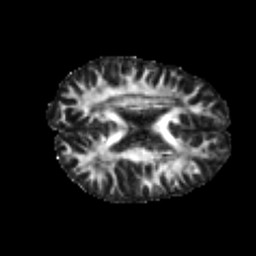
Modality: FA
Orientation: axial
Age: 20
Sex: male
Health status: healthy
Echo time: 0.074 s